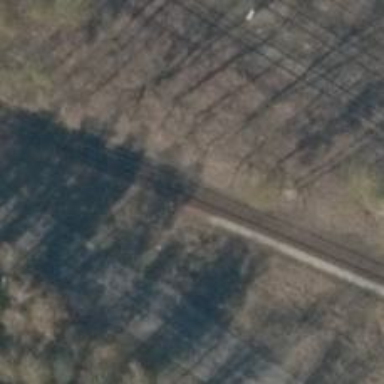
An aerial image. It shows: Railway switch.